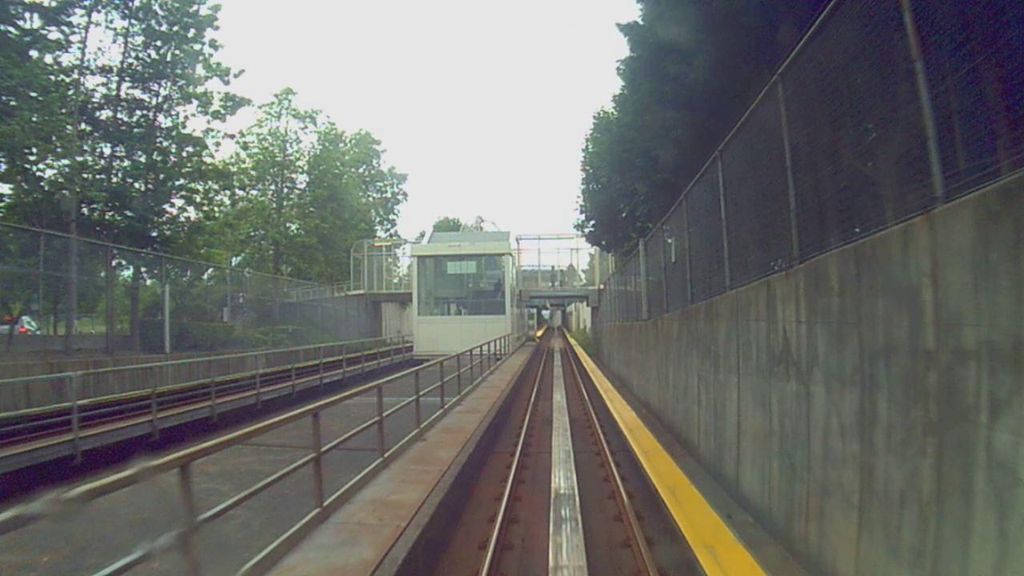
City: vancouver